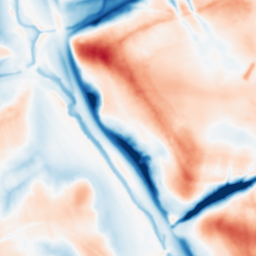
Category: multiscale
Decomposition family: dog_multiscale
Decomposition parameters: sigma_ratio: 2
n_scales: 4
base_sigma: 1
Upsampling method: bilinear
Upsampling parameters: scale: 8
Upsampling scale: 8